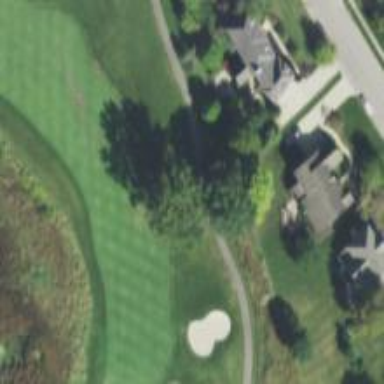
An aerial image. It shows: Path used for both walking and golf.